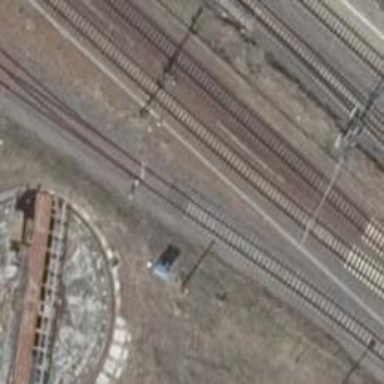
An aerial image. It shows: Abandoned railway.